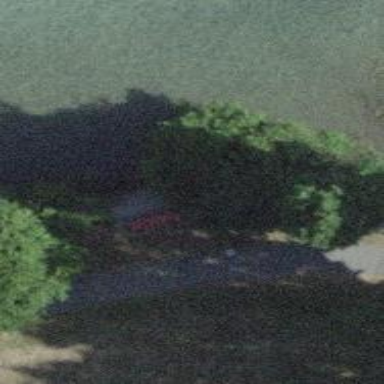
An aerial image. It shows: Red bench.